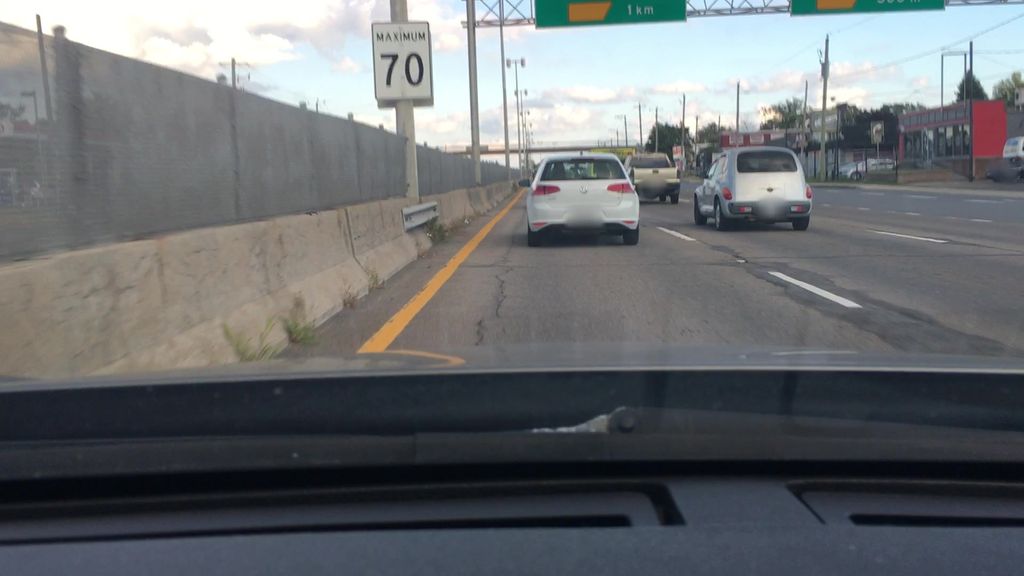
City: montreal